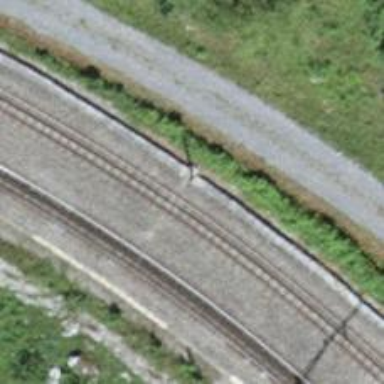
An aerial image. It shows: Narrow-gauge railway siding with electrified contact lines. It has one track.